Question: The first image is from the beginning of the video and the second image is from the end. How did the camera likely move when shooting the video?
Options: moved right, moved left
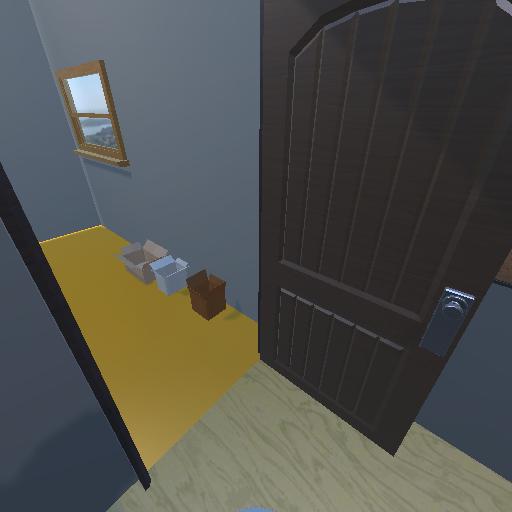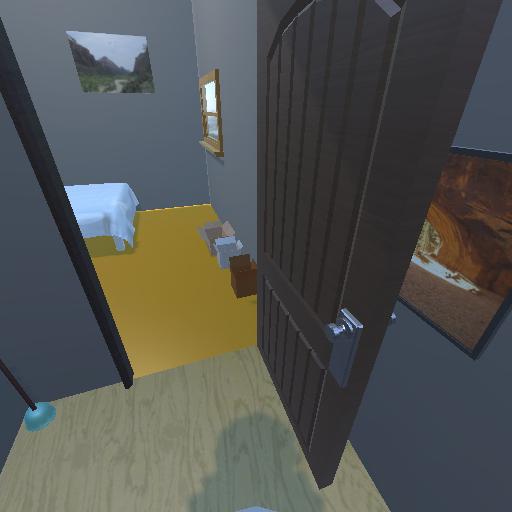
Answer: moved right